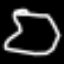
Label: octagon